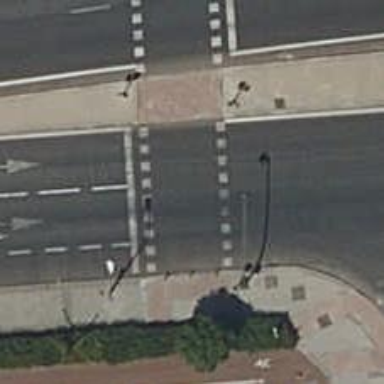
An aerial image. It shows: Zebra crossing with traffic signals.